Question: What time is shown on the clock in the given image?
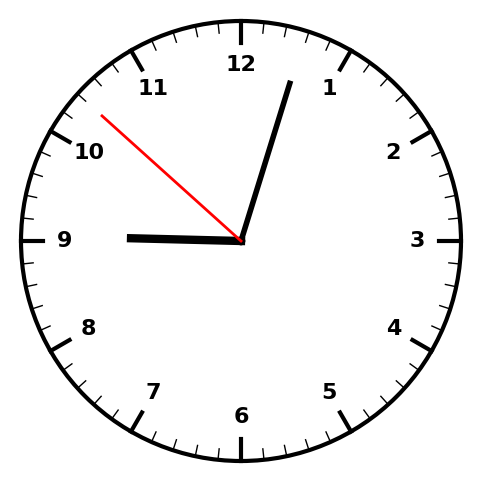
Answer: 09:02:52